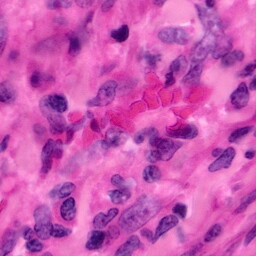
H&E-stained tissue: Pancreatic